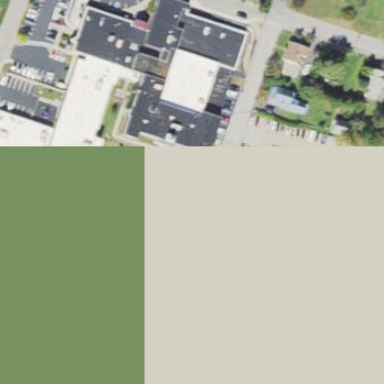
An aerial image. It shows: School building with school amenities.